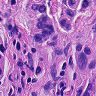
Metastatic tissue present: yes